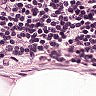
Metastatic tissue present: no